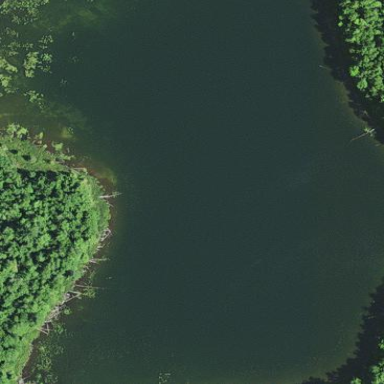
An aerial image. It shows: Serene lake surrounded by nature.